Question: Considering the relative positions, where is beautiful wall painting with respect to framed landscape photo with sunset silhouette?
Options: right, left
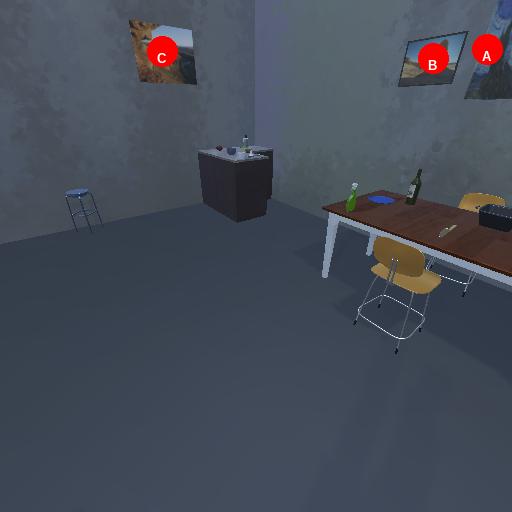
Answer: right